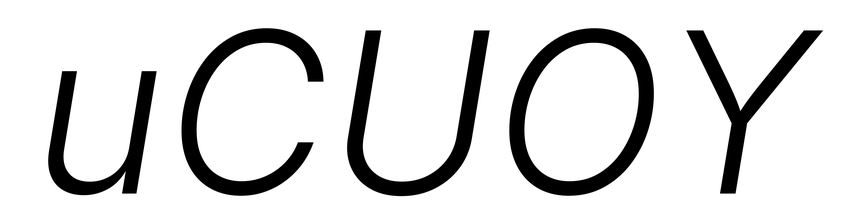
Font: Inter-Italic_Light_Italic